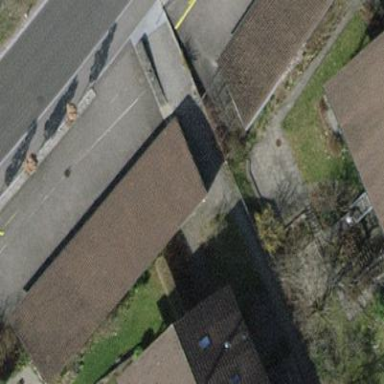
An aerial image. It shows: Group of garages.